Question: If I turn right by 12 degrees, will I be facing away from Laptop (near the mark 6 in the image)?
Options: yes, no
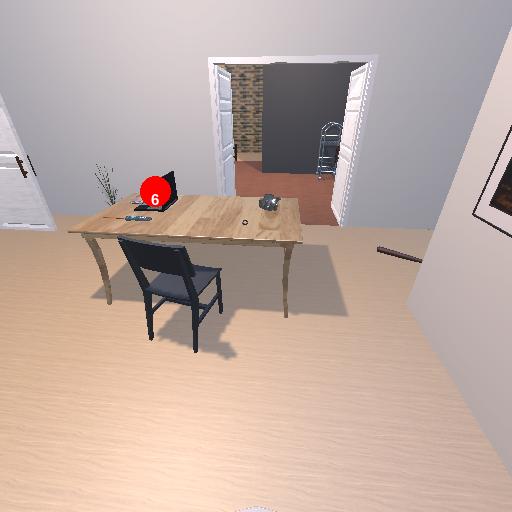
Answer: yes